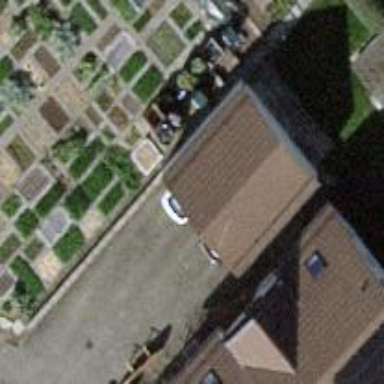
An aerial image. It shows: Garage.